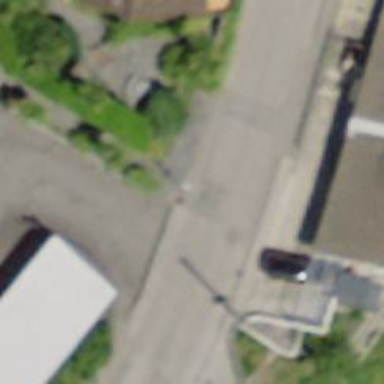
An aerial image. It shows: Road with steps.